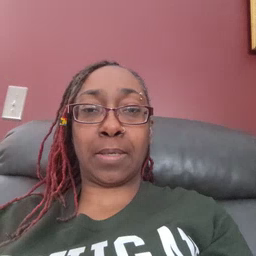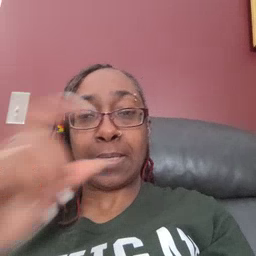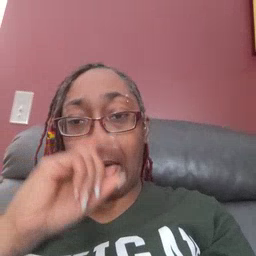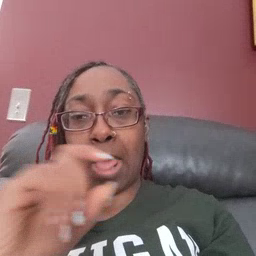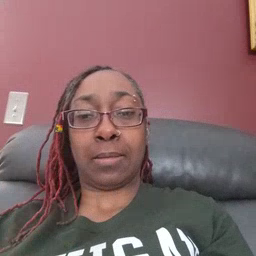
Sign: doll